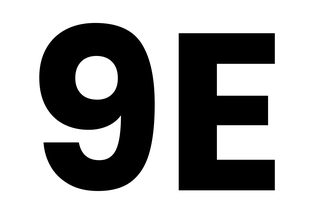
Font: Poppins-Bold